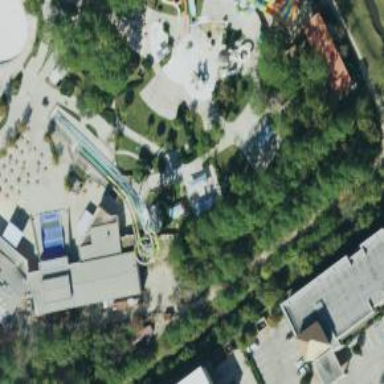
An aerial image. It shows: Water slide attraction.